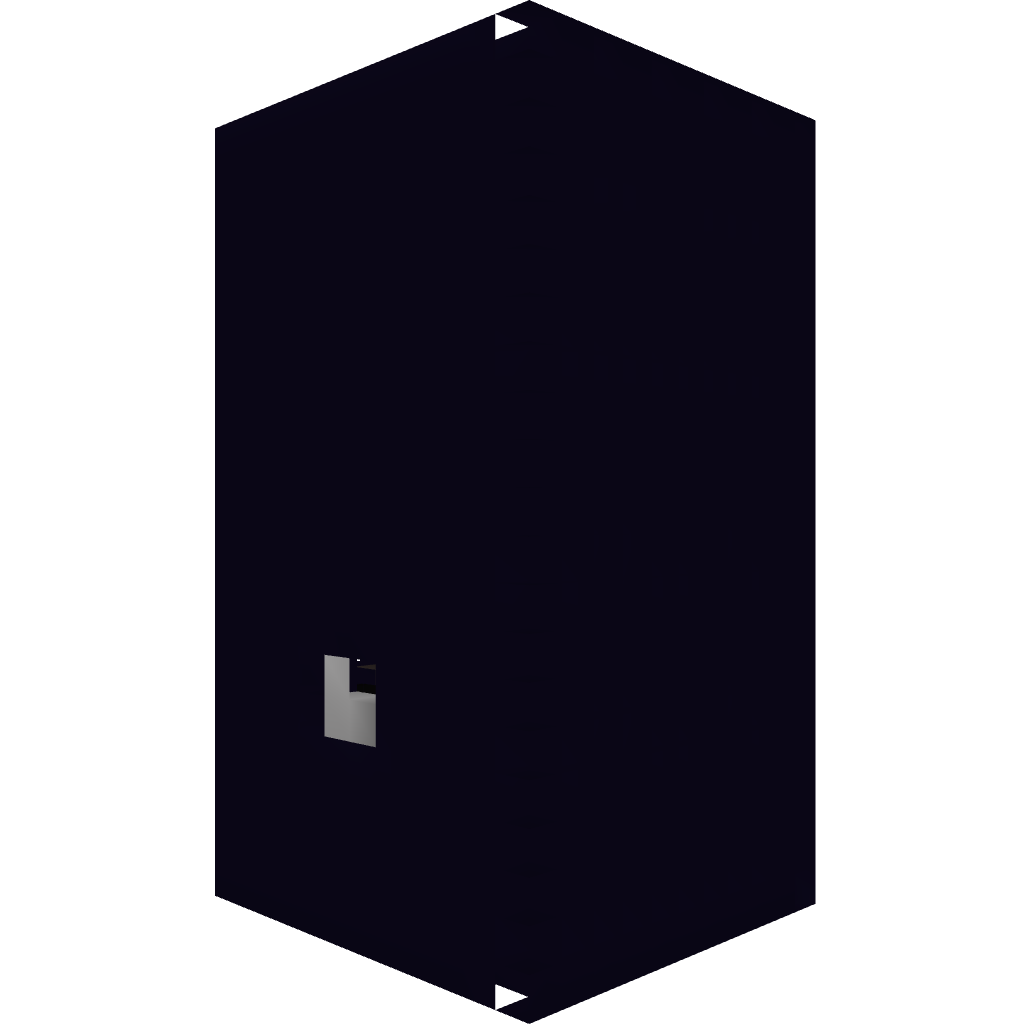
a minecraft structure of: WitchHouse